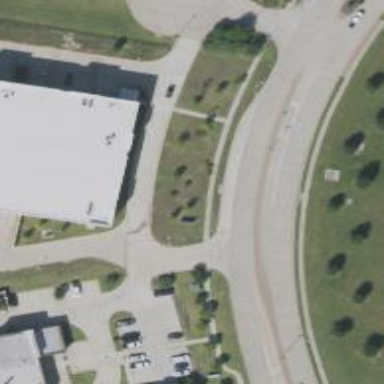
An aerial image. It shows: Tertiary road with separate sidewalk.